Here is the envelope spectrum of one vibration snapshot from a rolling-element bearing, with each characteristic fault-frequency family marked on the frequency axis. What is the most likely bearing condition (normal, inner_race, outer_race, ball)?
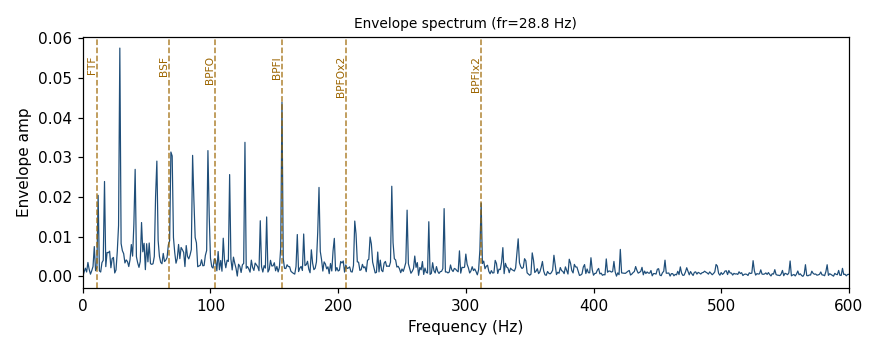
Answer: inner_race